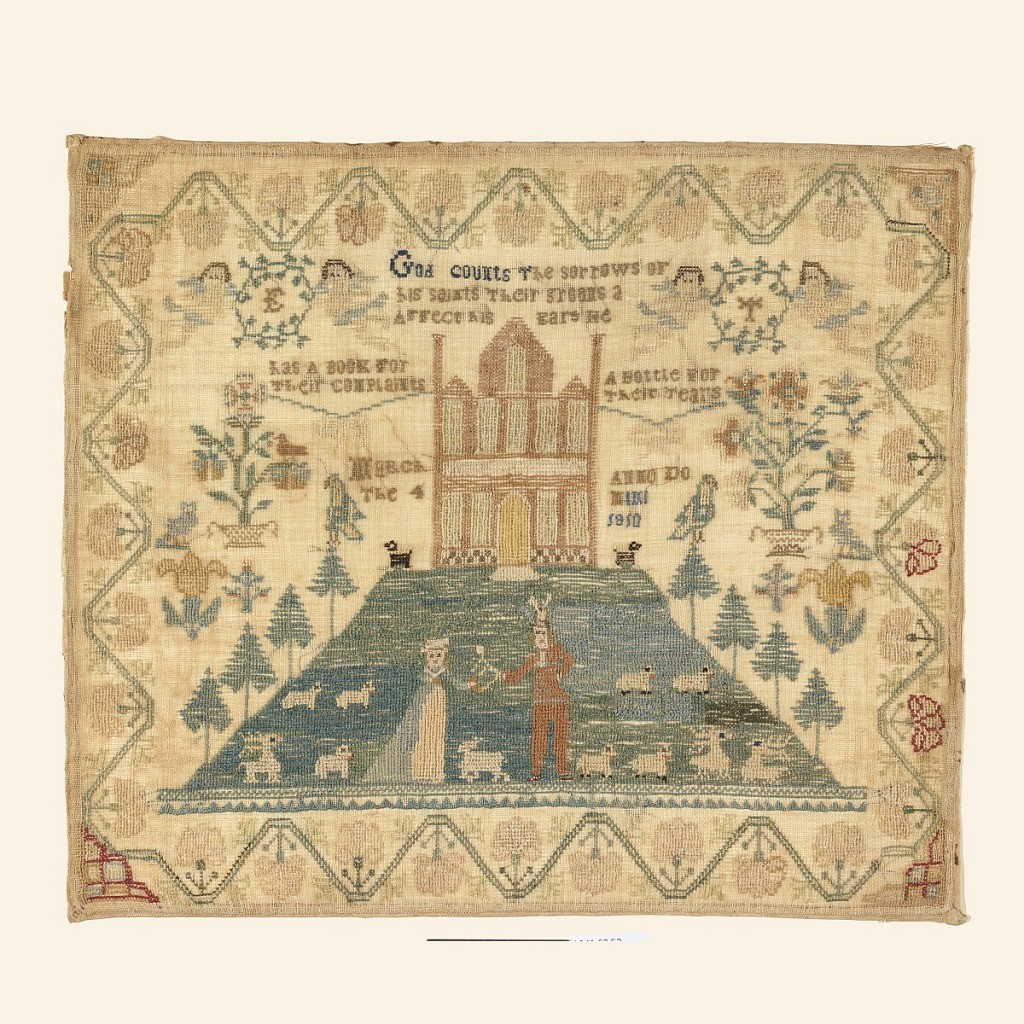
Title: Sampler
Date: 1810
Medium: silk embroidery on linen foundation Technique: embroidered in cross and counted satin stitches on plain weave foundation
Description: A grassy promenade in front of a large building, with domestic animals and a man and woman in the foreground. The promenade is flanked by rows of trees. The spaces are filled with birds, flowering plants, and verses. In the upper left and right corners, pairs of angels hold wreaths encircling the initials E and T. Surrounded on four sides by a carnation border.

The verse reads:
God counts the sorrows of his saints
Their groans affect his ears
He has a book for their complaints
A bottle for their tears